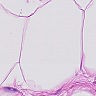
Metastatic tissue present: no